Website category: sports
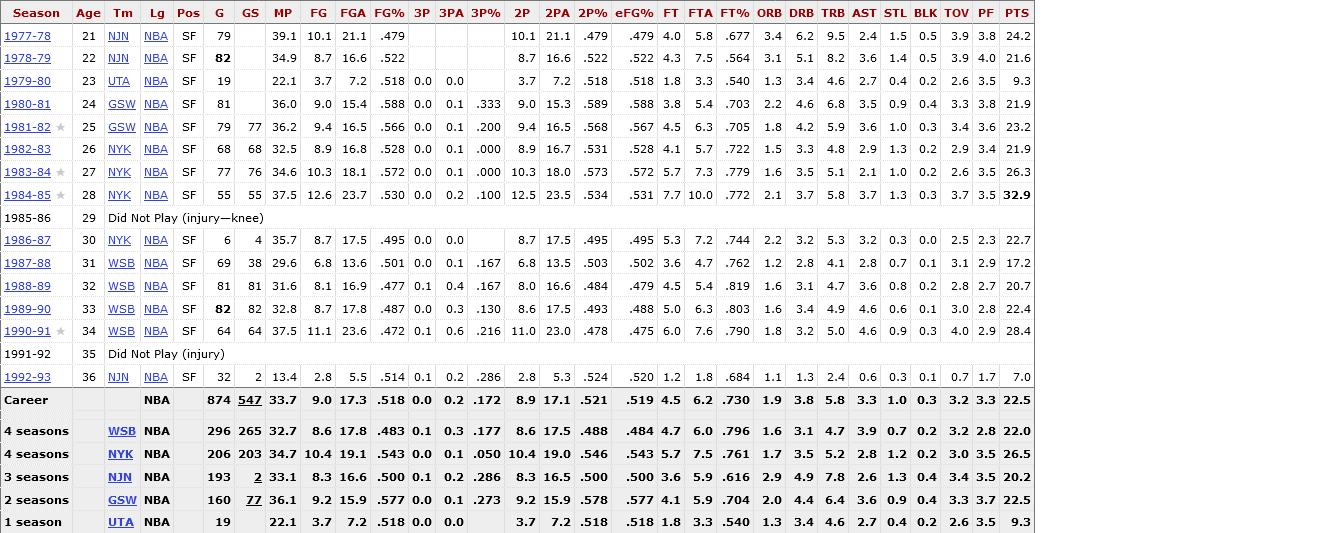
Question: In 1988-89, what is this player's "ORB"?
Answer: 1.6

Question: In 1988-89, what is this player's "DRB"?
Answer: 3.1

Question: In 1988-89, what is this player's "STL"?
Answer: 0.8

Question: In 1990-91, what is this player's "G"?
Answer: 64

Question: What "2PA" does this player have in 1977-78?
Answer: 21.1

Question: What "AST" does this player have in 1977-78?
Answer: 2.4

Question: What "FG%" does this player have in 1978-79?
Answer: .522

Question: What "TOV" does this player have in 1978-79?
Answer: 3.9

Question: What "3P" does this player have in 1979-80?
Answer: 0.0

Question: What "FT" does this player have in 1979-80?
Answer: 1.8

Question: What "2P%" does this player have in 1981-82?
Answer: .568

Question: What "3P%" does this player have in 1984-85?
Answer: .100

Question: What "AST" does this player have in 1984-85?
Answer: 3.7

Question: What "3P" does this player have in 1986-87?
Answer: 0.0

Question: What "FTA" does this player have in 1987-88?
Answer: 4.7

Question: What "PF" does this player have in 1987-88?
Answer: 2.9

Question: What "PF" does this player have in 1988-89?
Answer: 2.7

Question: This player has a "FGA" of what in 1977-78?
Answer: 21.1

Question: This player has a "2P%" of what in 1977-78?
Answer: .479

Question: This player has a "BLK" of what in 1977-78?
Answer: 0.5

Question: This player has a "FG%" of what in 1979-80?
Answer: .518

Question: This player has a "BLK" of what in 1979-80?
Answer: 0.2

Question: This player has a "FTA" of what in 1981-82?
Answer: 6.3

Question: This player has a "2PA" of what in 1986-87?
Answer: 17.5

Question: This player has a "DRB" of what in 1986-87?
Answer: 3.2

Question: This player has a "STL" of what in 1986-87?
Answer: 0.3

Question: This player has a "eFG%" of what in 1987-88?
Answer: .502

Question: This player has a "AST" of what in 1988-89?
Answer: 3.6

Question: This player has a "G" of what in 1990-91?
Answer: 64

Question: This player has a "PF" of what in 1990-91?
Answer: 2.9

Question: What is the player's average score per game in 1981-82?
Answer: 23.2

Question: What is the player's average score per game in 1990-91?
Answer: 28.4

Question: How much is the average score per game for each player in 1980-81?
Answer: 21.9

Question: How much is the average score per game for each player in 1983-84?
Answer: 26.3

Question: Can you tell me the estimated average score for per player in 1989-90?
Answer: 22.4

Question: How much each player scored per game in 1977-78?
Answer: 24.2

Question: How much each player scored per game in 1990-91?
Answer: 28.4

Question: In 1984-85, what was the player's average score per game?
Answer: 32.9

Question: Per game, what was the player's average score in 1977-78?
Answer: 24.2

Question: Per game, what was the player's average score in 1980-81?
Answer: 21.9

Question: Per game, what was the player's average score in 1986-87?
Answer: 22.7

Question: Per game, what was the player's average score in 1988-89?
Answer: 20.7